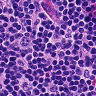
Metastatic tissue present: no